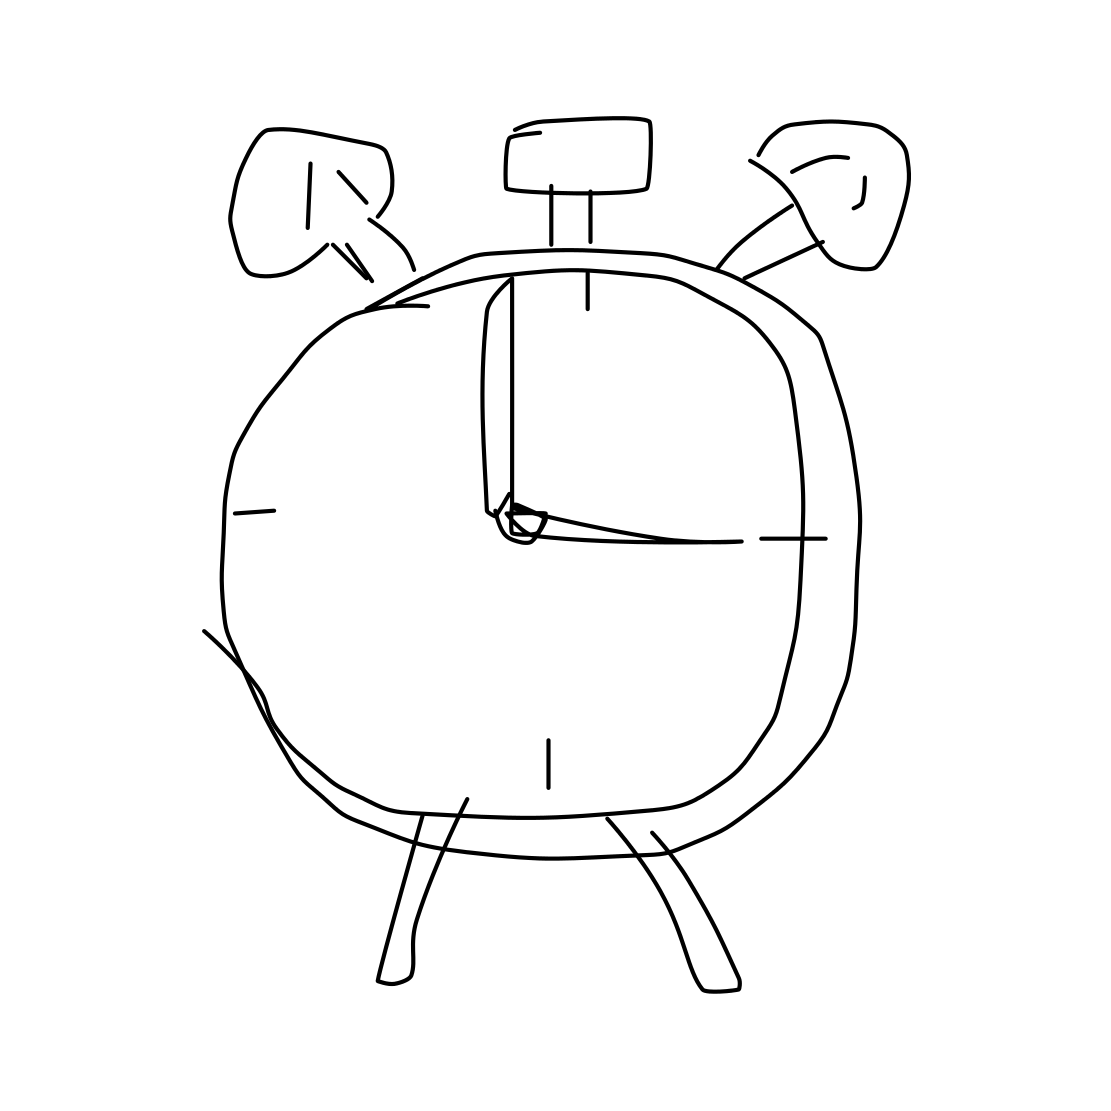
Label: alarm clock